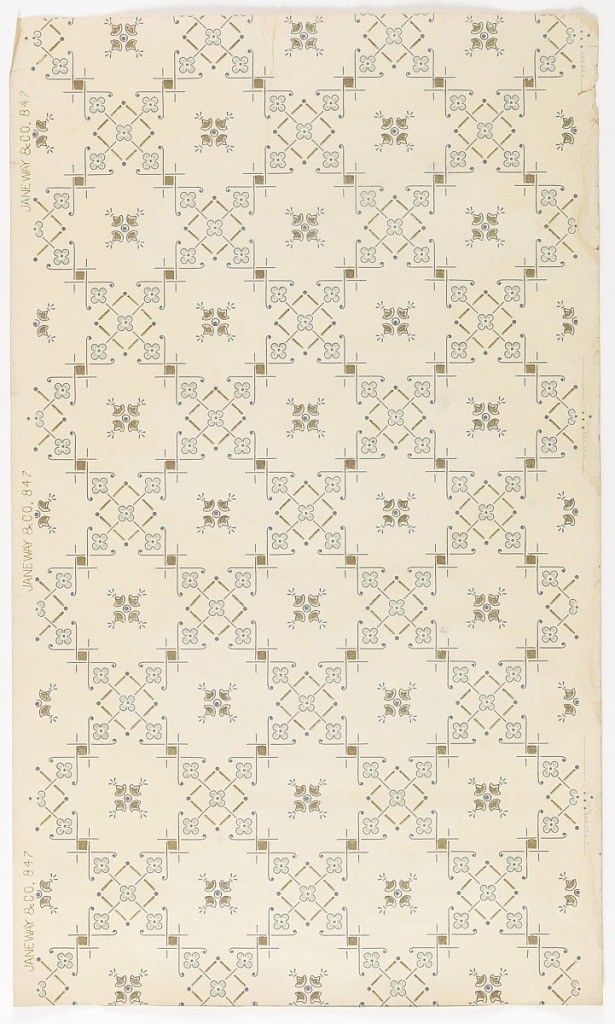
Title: Ceiling paper
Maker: Janeway & Co. Inc., New Brunswick, New Jersey, 1848 - 1914
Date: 1905–1915
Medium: Machine-printed paper, liquid mica
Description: Grid or trellis pattern formed by square ornaments containing five stylized flowers. A four-lobed medallion is centered within each grid. Printed on a tan or off-white ground.